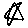
Label: star